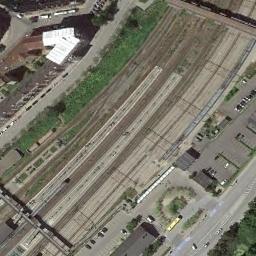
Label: railway